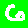
Digit: 6